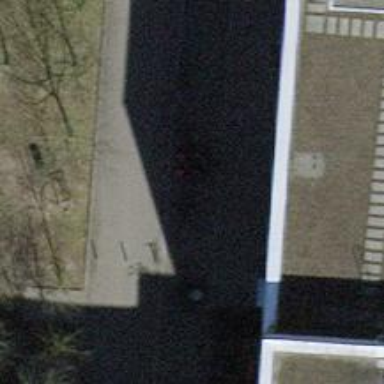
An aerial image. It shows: Bicycle parking area with bollard.